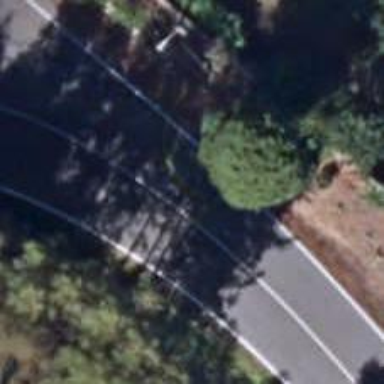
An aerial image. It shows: Tertiary road.